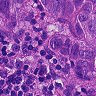
Metastatic tissue present: yes